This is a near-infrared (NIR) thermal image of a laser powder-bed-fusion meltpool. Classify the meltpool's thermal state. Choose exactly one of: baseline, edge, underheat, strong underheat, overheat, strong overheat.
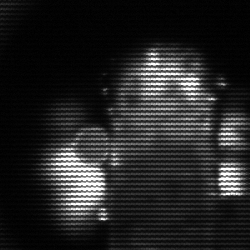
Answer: strong underheat